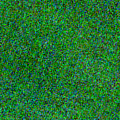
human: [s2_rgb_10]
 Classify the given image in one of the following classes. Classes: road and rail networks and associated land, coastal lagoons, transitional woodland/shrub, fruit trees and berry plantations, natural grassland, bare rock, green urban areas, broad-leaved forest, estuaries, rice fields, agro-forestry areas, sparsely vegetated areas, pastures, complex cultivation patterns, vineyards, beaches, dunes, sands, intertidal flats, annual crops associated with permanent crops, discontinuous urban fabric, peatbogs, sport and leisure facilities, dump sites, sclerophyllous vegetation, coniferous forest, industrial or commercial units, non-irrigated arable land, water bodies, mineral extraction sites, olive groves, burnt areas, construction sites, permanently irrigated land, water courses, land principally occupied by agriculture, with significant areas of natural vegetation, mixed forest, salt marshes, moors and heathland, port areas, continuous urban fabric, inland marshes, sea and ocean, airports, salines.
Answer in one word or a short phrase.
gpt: sea and ocean